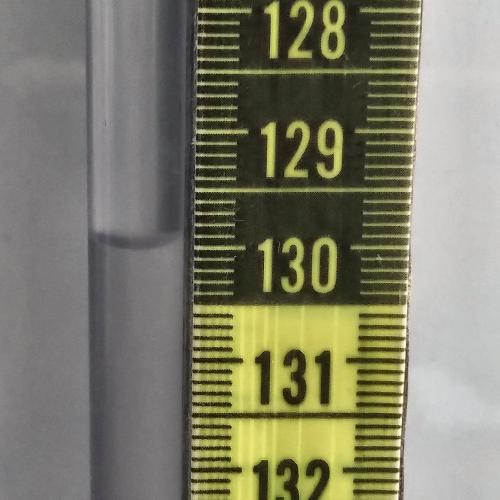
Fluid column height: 130.0 cm